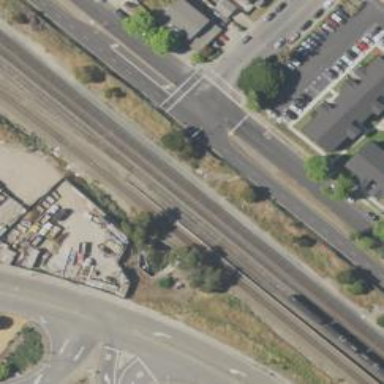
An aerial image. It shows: Railway siding with rails.